Question: I have the following classes that I would really like to map correctly in EF:
'''
internal class Wallet : EntityFrameworkEntity
{
public Wallet()
{
this.Requests = new List<FinancialRequest>();
}
public string Name { get; set; }
public string Description { get; set; }
public decimal CurrentBalance { get; set; }
public decimal BlockedBalance { get; set; }
public virtual ICollection<Paper> Papers { get; set; }
public virtual ICollection<FinancialRequest> Requests { get; set; }
public virtual User Manager { get; set; }
}
internal class Request : EntityFrameworkEntity
{
public Int64 UserId { get; set; }
public DateTime CreatedAt { get; set; }
public DateTime UpdatedAt { get; set; }
public RequestStatus Status { get; set; }
public virtual User User { get; set; }
}
internal class FinancialRequest : Request
{
public DateTime ValidUntil { get; set; }
public FinancialRequestType RequestType { get; set; }
public int Quantity { get; set; }
public bool UseMarketValue { get; set; }
public decimal? Value { get; set; }
public virtual Wallet Source { get; set; }
public virtual Wallet Destination { get; set; }
public virtual Team Team { get; set; }
}
'''
I'm using Code First, so this is my method that maps those classes:
'''
modelBuilder.Entity<Wallet>()
.HasMany(x => x.Requests)
.WithOptional();
modelBuilder.Entity<Wallet>()
.HasMany(x => x.Papers)
.WithOptional(x => x.Owner)
.Map(configuration => configuration.MapKey("OwnerId"));
modelBuilder.Entity<Wallet>()
.HasMany(x => x.Requests)
.WithOptional();
modelBuilder.Entity<Request>().ToTable("Requests");
modelBuilder.Entity<FinancialRequest>().ToTable("FinancialRequests");
modelBuilder.Entity<FinancialRequest>()
.HasRequired(x => x.Team)
.WithOptional()
.Map(configuration => configuration.MapKey("TeamId"));
modelBuilder.Entity<FinancialRequest>()
.HasOptional(x => x.Destination)
.WithOptionalDependent()
.Map(configuration => configuration.MapKey("DestinationWalletId"));
modelBuilder.Entity<FinancialRequest>()
.HasRequired(x => x.Source)
.WithRequiredDependent()
.Map(configuration => configuration.MapKey("SourceWalletId"));
'''
If I leave this mapping the way it's now, my database schema looks like this:

If you look carefully, you'll see that there's a column called "Wallet_Id" that it's not suposed to be there. This column only exists because the Wallet class has the "Requests" collection.
If I remove the collection from the the columns goes away, but I need this collection! It representes a importante relation between the classes. What I don't need is the 3rd column in the database wrongly generated.
Does anybody knows how can I avoid this? What am I doing wrong here?
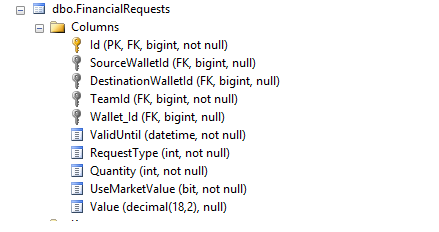
Answer: The problem that causes the redundant foreign key column 'Wallet_Id' is that EF doesn't know if the 'Wallet.Requests' collection is the inverse navigation property of 'FinancialRequest.Source' or 'FinancialRequest.Destination'. Because it cannot decide between the two EF assumes that 'Wallet.Requests' doesn't have an inverse navigation property at all. The result is a third redundant one-to-many relationship with the third FK.
Basically you have three options:
- Remove the 'Wallet.Requests' collection and the third relationship will disappear (as you already have noticed). But you don't want that.- Tell EF explicitly if 'Wallet.Requests' has 'Source' 'Destination' as inverse navigation property:'''
// Remove the modelBuilder.Entity<Wallet>().HasMany(x => x.Requests) mapping
modelBuilder.Entity<FinancialRequest>()
.HasOptional(x => x.Destination)
.WithMany(x => x.Requests)
.Map(config => config.MapKey("DestinationWalletId"));
modelBuilder.Entity<FinancialRequest>()
.HasRequired(x => x.Source)
.WithMany()
.Map(config => config.MapKey("SourceWalletId"));
'''
Use 'WithMany(x => x.Requests)' in one of the two ('Destination' in the example, it could also be 'Source'), but .- Introduce a second collection in 'Wallet' and map the two collections to 'Source' and 'Destination' respectively:'''
internal class Wallet : EntityFrameworkEntity
{
public Wallet()
{
this.SourceRequests = new List<FinancialRequest>();
this.DestinationRequests = new List<FinancialRequest>();
}
// ...
public virtual ICollection<FinancialRequest> SourceRequests { get; set; }
public virtual ICollection<FinancialRequest> DestinationRequests { get; set; }
}
'''
Mapping:'''
// Remove the modelBuilder.Entity<Wallet>().HasMany(x => x.Requests) mapping
modelBuilder.Entity<FinancialRequest>()
.HasOptional(x => x.Destination)
.WithMany(x => x.DestinationRequests)
.Map(config => config.MapKey("DestinationWalletId"));
modelBuilder.Entity<FinancialRequest>()
.HasRequired(x => x.Source)
.WithMany(x => x.SourceRequests)
.Map(config => config.MapKey("SourceWalletId"));
'''
BTW: Shouldn't 'Source' and 'Destination' be required? If yes, you can replace the 'HasOptional' by 'HasRequired' but you must append 'WillCascadeOnDelete(false)' to at least one of the two mappings to avoid a multiple cascading delete path exception.